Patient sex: M
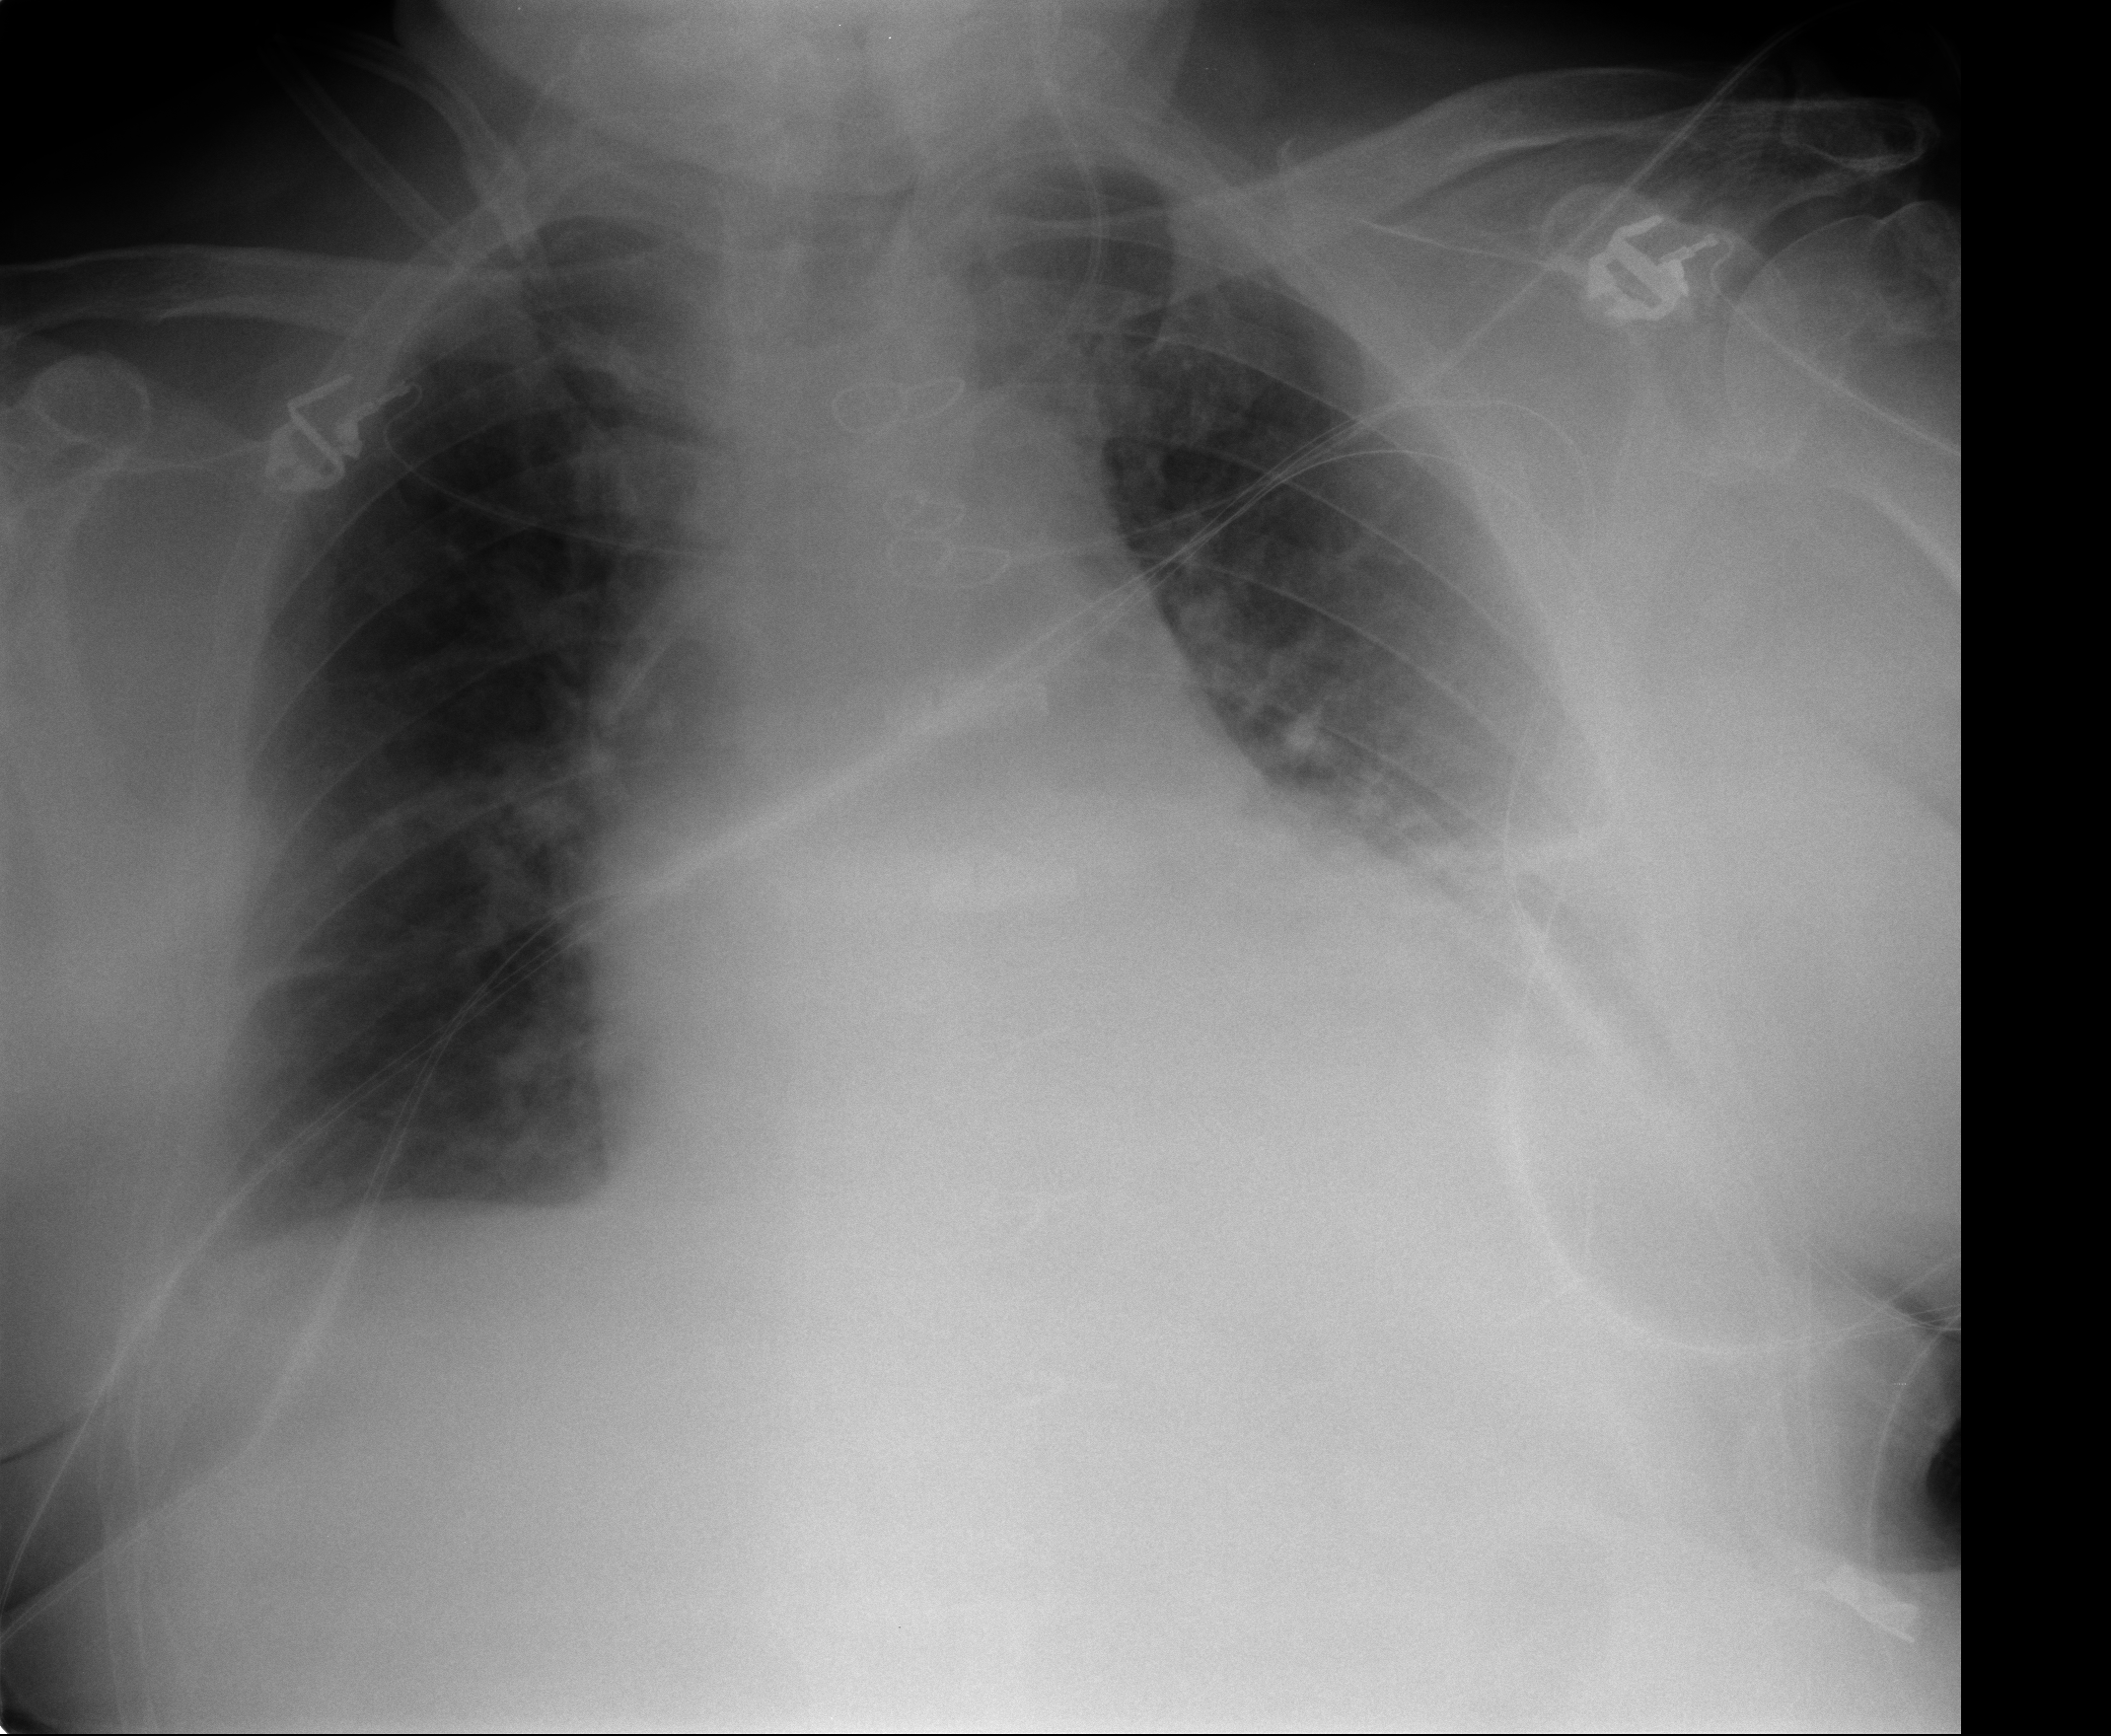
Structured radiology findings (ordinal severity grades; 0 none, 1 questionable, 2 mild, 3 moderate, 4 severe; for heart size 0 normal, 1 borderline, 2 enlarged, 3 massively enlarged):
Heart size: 3
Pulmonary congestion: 2
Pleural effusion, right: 0
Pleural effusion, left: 2
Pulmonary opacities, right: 0
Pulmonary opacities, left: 1
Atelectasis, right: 2
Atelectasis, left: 3